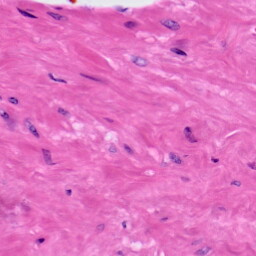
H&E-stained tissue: Prostate